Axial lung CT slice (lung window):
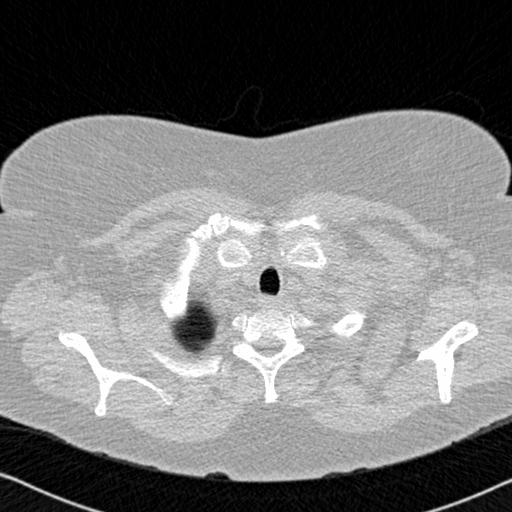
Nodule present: no